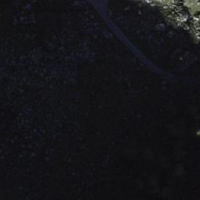
EUNIS habitat code: 23
Species observed at this site:
Fringilla coelebs